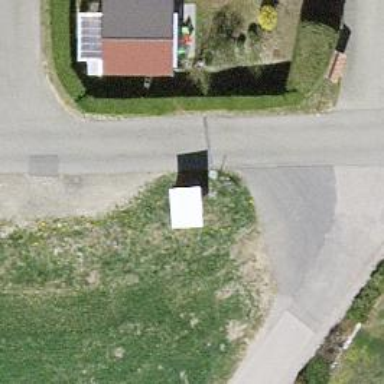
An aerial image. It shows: Recycling container for recycling.